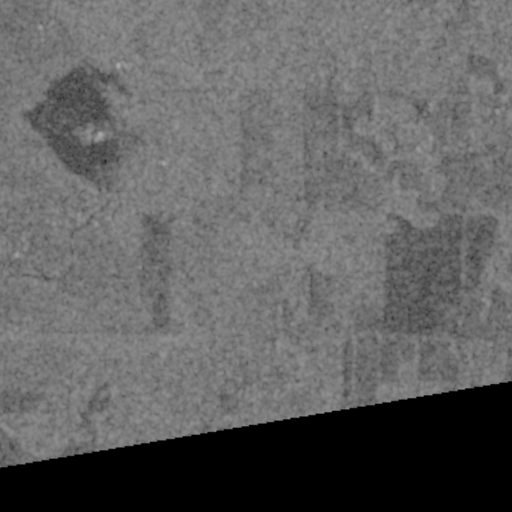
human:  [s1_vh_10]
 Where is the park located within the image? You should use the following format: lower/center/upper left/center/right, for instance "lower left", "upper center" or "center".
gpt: The park is located in the lower left of the image.
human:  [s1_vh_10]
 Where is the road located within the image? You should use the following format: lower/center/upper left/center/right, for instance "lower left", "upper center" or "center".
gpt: There is no road in the image.

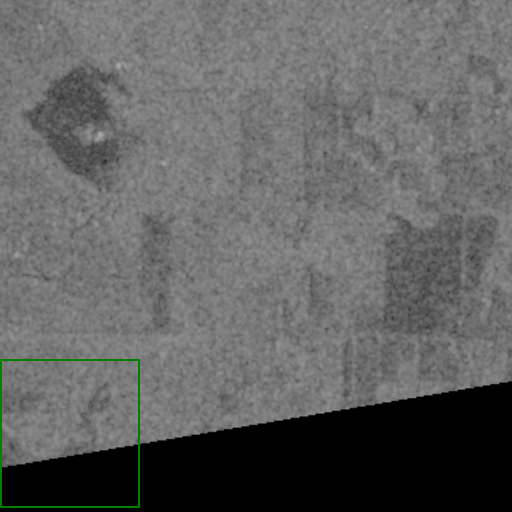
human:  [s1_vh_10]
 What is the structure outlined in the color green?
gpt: The structure outlined in green is a park.
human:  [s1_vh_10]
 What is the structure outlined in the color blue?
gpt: There is no blue outline.